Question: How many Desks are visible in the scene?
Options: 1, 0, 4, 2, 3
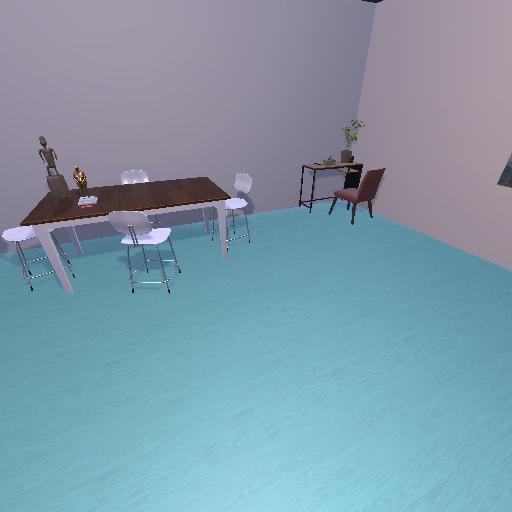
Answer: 1